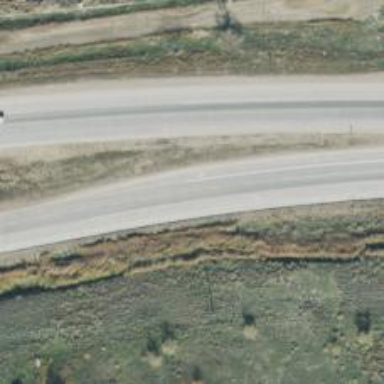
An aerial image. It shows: Trunk highway with expressway features.